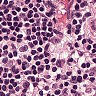
Metastatic tissue present: no